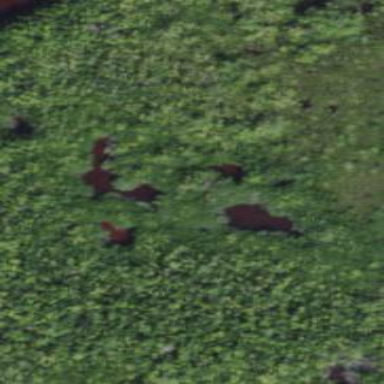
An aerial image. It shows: Pond with natural water.